九年级 · 画法几何学
在Rt $\triangle A B C$ 中, $\angle A C B=90^{\circ}, B C=3, A C=4$, 直线 $l$ 经过 $\triangle A B C$ 的内心 $O$, 过点 $C$ 作 $C D \perp l$, 垂足为 $D$, 连接 $A D$, 则 $A D$ 的最小值是 \$ \qquad \$ .

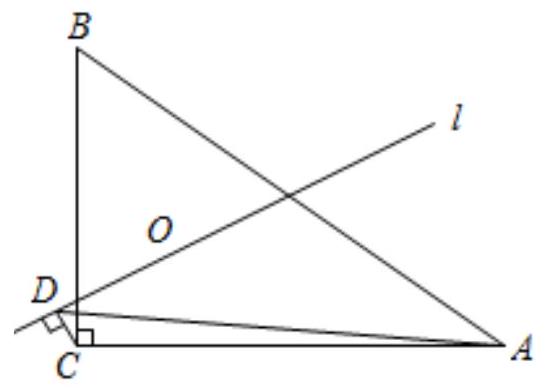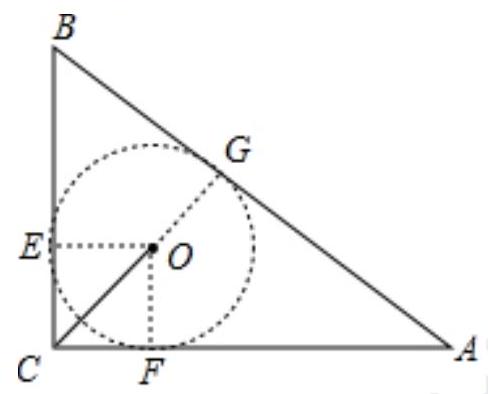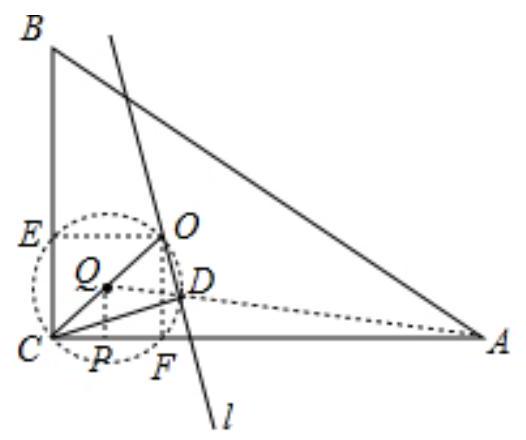
答案: $2 \sqrt{2}$
解析: 解：如图, 圆 $O$ 与 $R t \triangle A B C$ 三边的切点分别为 $E, F, G$, 连接 $O E, O F, O G$,

$\because$ 圆 $O$ 是 $R t \triangle A B C$ 的内切圆, $\angle A C B=90^{\circ}, B C=3, A C=4$,

$\therefore C E=C F, B E=B G, A F=A G, A B=\sqrt{3^{2}+4^{2}}=5$,

$\therefore$ 四边形CEOF 是正方形,

设正方形CEOF的边长为 $x$,

则 $B E=B G=3-x, A F=A G=4-x$,

根据题意, 得

$3-x+4-x=5$,

解得 $x=1$,

$\therefore O C=\sqrt{1^{2}+1^{2}}=\sqrt{2}$,

$\because C D \perp l$,

$\therefore \angle C D O=90^{\circ}$,

$\therefore$ 点 $D$ 在以 $O C$ 为直径的圆 $Q$ 上, 如图,

连接 $A Q$, 过点 $Q$ 作 $Q P \perp A C$ 于点 $P$,

当点 $D$ 运动到线段 $Q A$ 上时, $A D$ 取得最小值,

$\therefore C P=Q P=\frac{1}{2}$,

$\therefore A P=A C-C P=4-\frac{1}{2}=\frac{7}{2}$, 圆 $Q$ 的半径 $Q D=\frac{\sqrt{2}}{2}$,

$\therefore Q A=\sqrt{Q P^{2}+A P^{2}}=\sqrt{\left(\frac{1}{2}\right)^{2}+\left(\frac{7}{2}\right)^{2}}=\frac{5 \sqrt{2}}{2}$,

$\therefore A D$ 的最小值为 $A Q-Q D=\frac{5 \sqrt{2}}{2}-\frac{\sqrt{2}}{2}=2 \sqrt{2}$.

故答案为: $2 \sqrt{2}$.

圆 $O$ 与 $R t \triangle A B C$ 三边的切点分别为 $E, F, G$, 连接 $O E, O F, O G$, 先根据圆 $O$ 是 $R t \triangle A B C$ 的内切圆, $\angle A C B=90^{\circ}, B C=3, A C=4$, 求出正方形 $C E O F$ 的边长为 $x$, 根据勾股定理可得 $O C=\sqrt{2}$,连接 $A Q$, 过点 $Q$ 作 $Q P \perp A C$ 于点 $P$, 当点 $D$ 运动到线段 $Q A$ 上时, $A D$ 取得最小值, 再利用勾股定理即可解决问题.

本题考查了三角形内切圆与内心, 正方形的判定与性质, 勾股定理, 解决本题的关键是掌握三角形内切圆与内心.